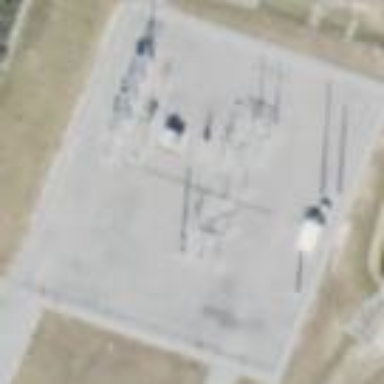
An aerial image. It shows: Distribution level power substation enclosed by fence.